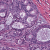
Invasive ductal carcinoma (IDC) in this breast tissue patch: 1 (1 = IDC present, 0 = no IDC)